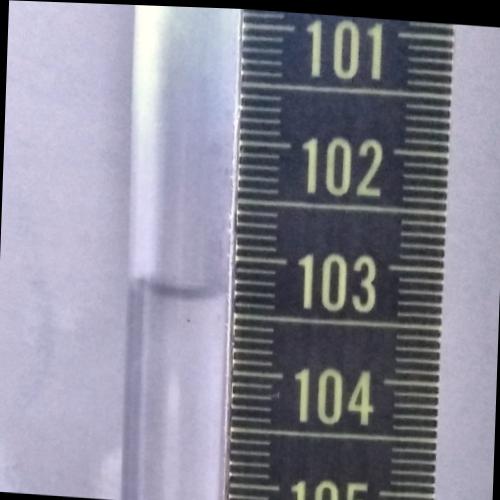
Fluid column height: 103.3 cm